Question: I am trying to make etiquette system for my blog. I have created 3 tables for etiquette system. These are etiquetee, content and content_etiquette(there is relation between content and etiquette). I have tried to set many to many relation between content and etiquettes. There is no problem when I add query to content_etiquette table. But I see values as twice while add attributes on phpmyadmin panel. I have wondered its cause. Is there anyone who know?

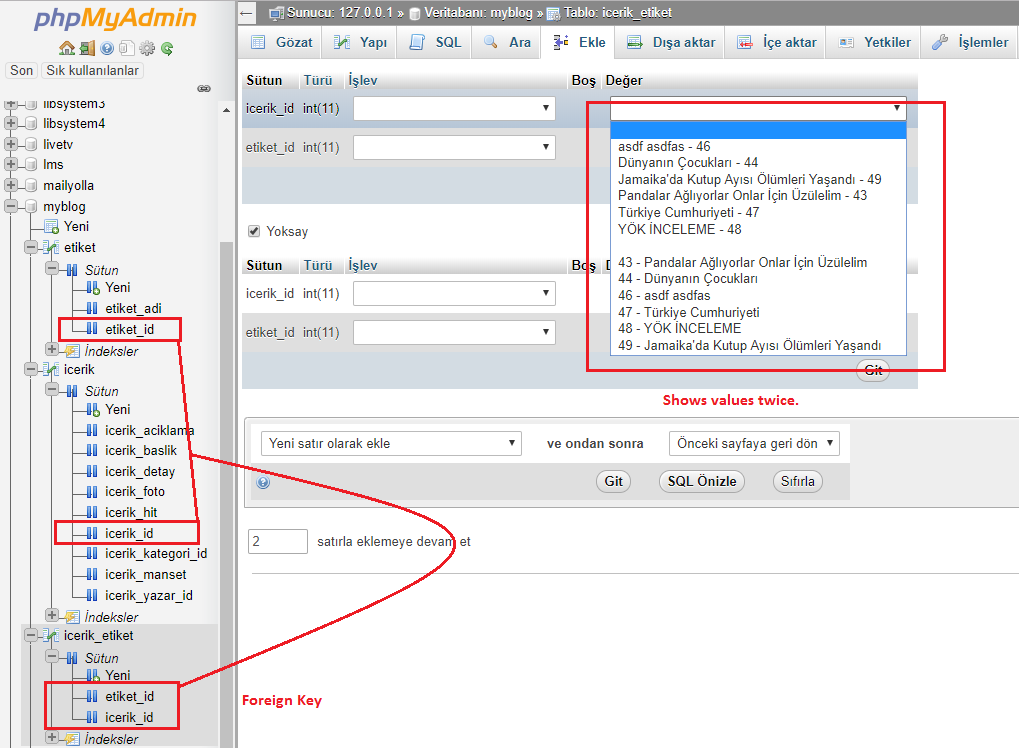
Answer: This is a feature so that you can start typing either the key or the value in the dropdown. The behavior is configurable, see <URL>.